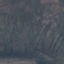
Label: HerbaceousVegetation